Field crop: maize
Growth stage: 2
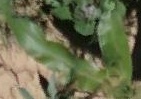
Species: maize